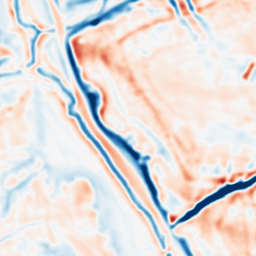
Category: multiscale
Decomposition family: dog_multiscale
Decomposition parameters: sigma_ratio: 1.4
n_scales: 3
base_sigma: 2
Upsampling method: sinc_blackman
Upsampling parameters: scale: 2
kernel_size: 16
Upsampling scale: 2